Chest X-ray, AP view. Patient: 44 years old, sex M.
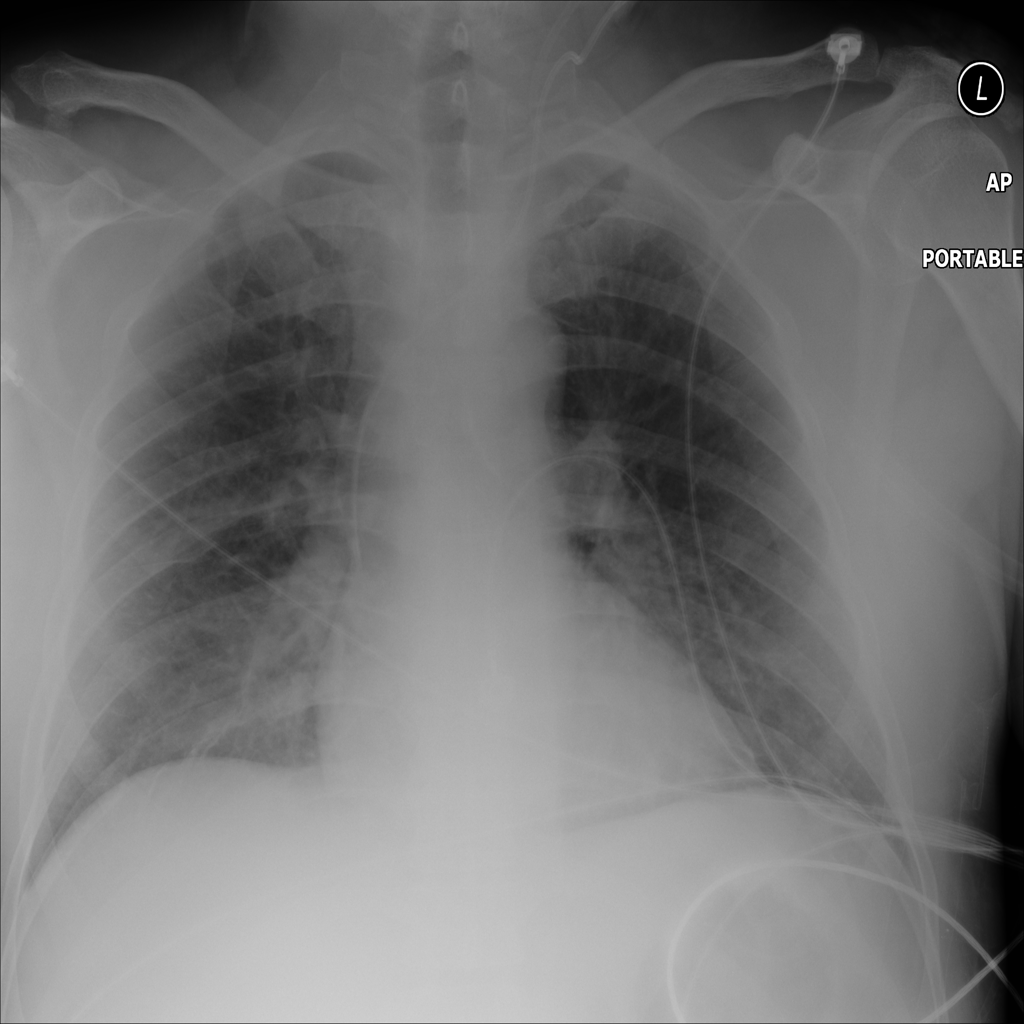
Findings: Edema